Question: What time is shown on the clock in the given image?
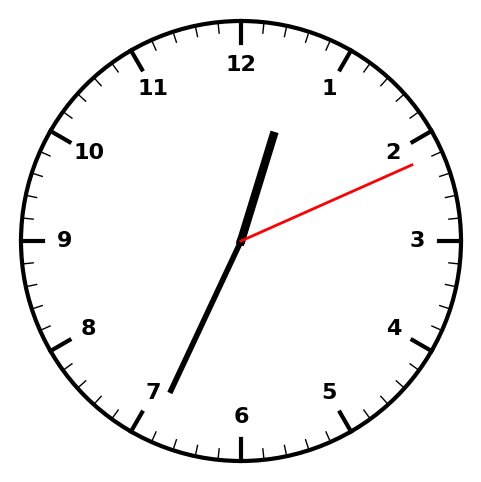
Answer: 12:34:11